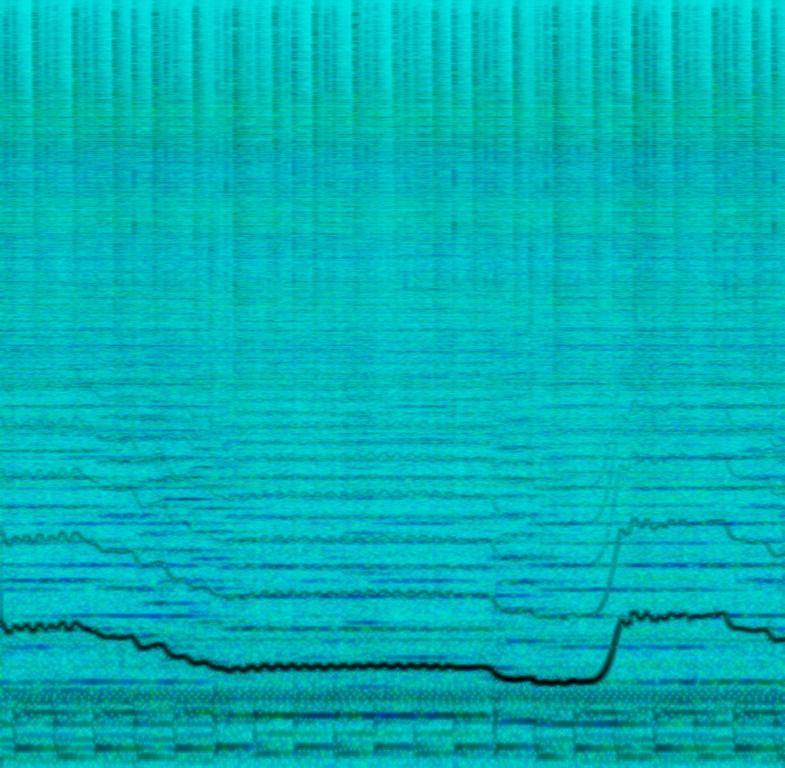
This is an instrumental jazz music piece. The main theme is being played on a theremin while there is a keyboard and an upright bass in the melodic background. For the rhythm, there is an acoustic swing jazz drum beat. There is an avant-garde feel to this piece. It could be used in the soundtrack of a sci-fi movie or a TV show. It could also be played in the soundtracks of video games with an outer space setting.